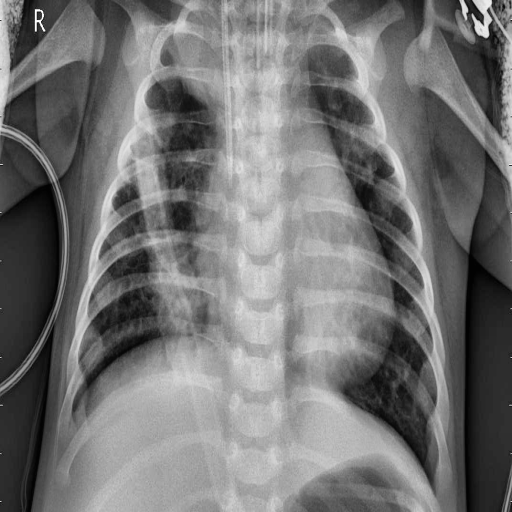
Finding: PNEUMONIA